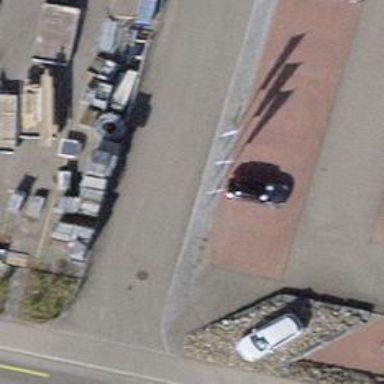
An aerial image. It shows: Flagpole structure.